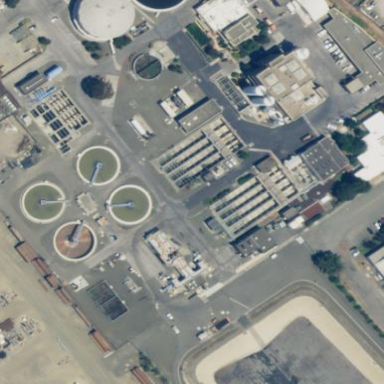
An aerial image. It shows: View of wastewater plant.